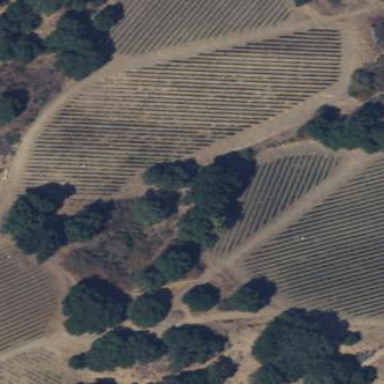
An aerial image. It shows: Vineyard growing grapes.